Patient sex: F
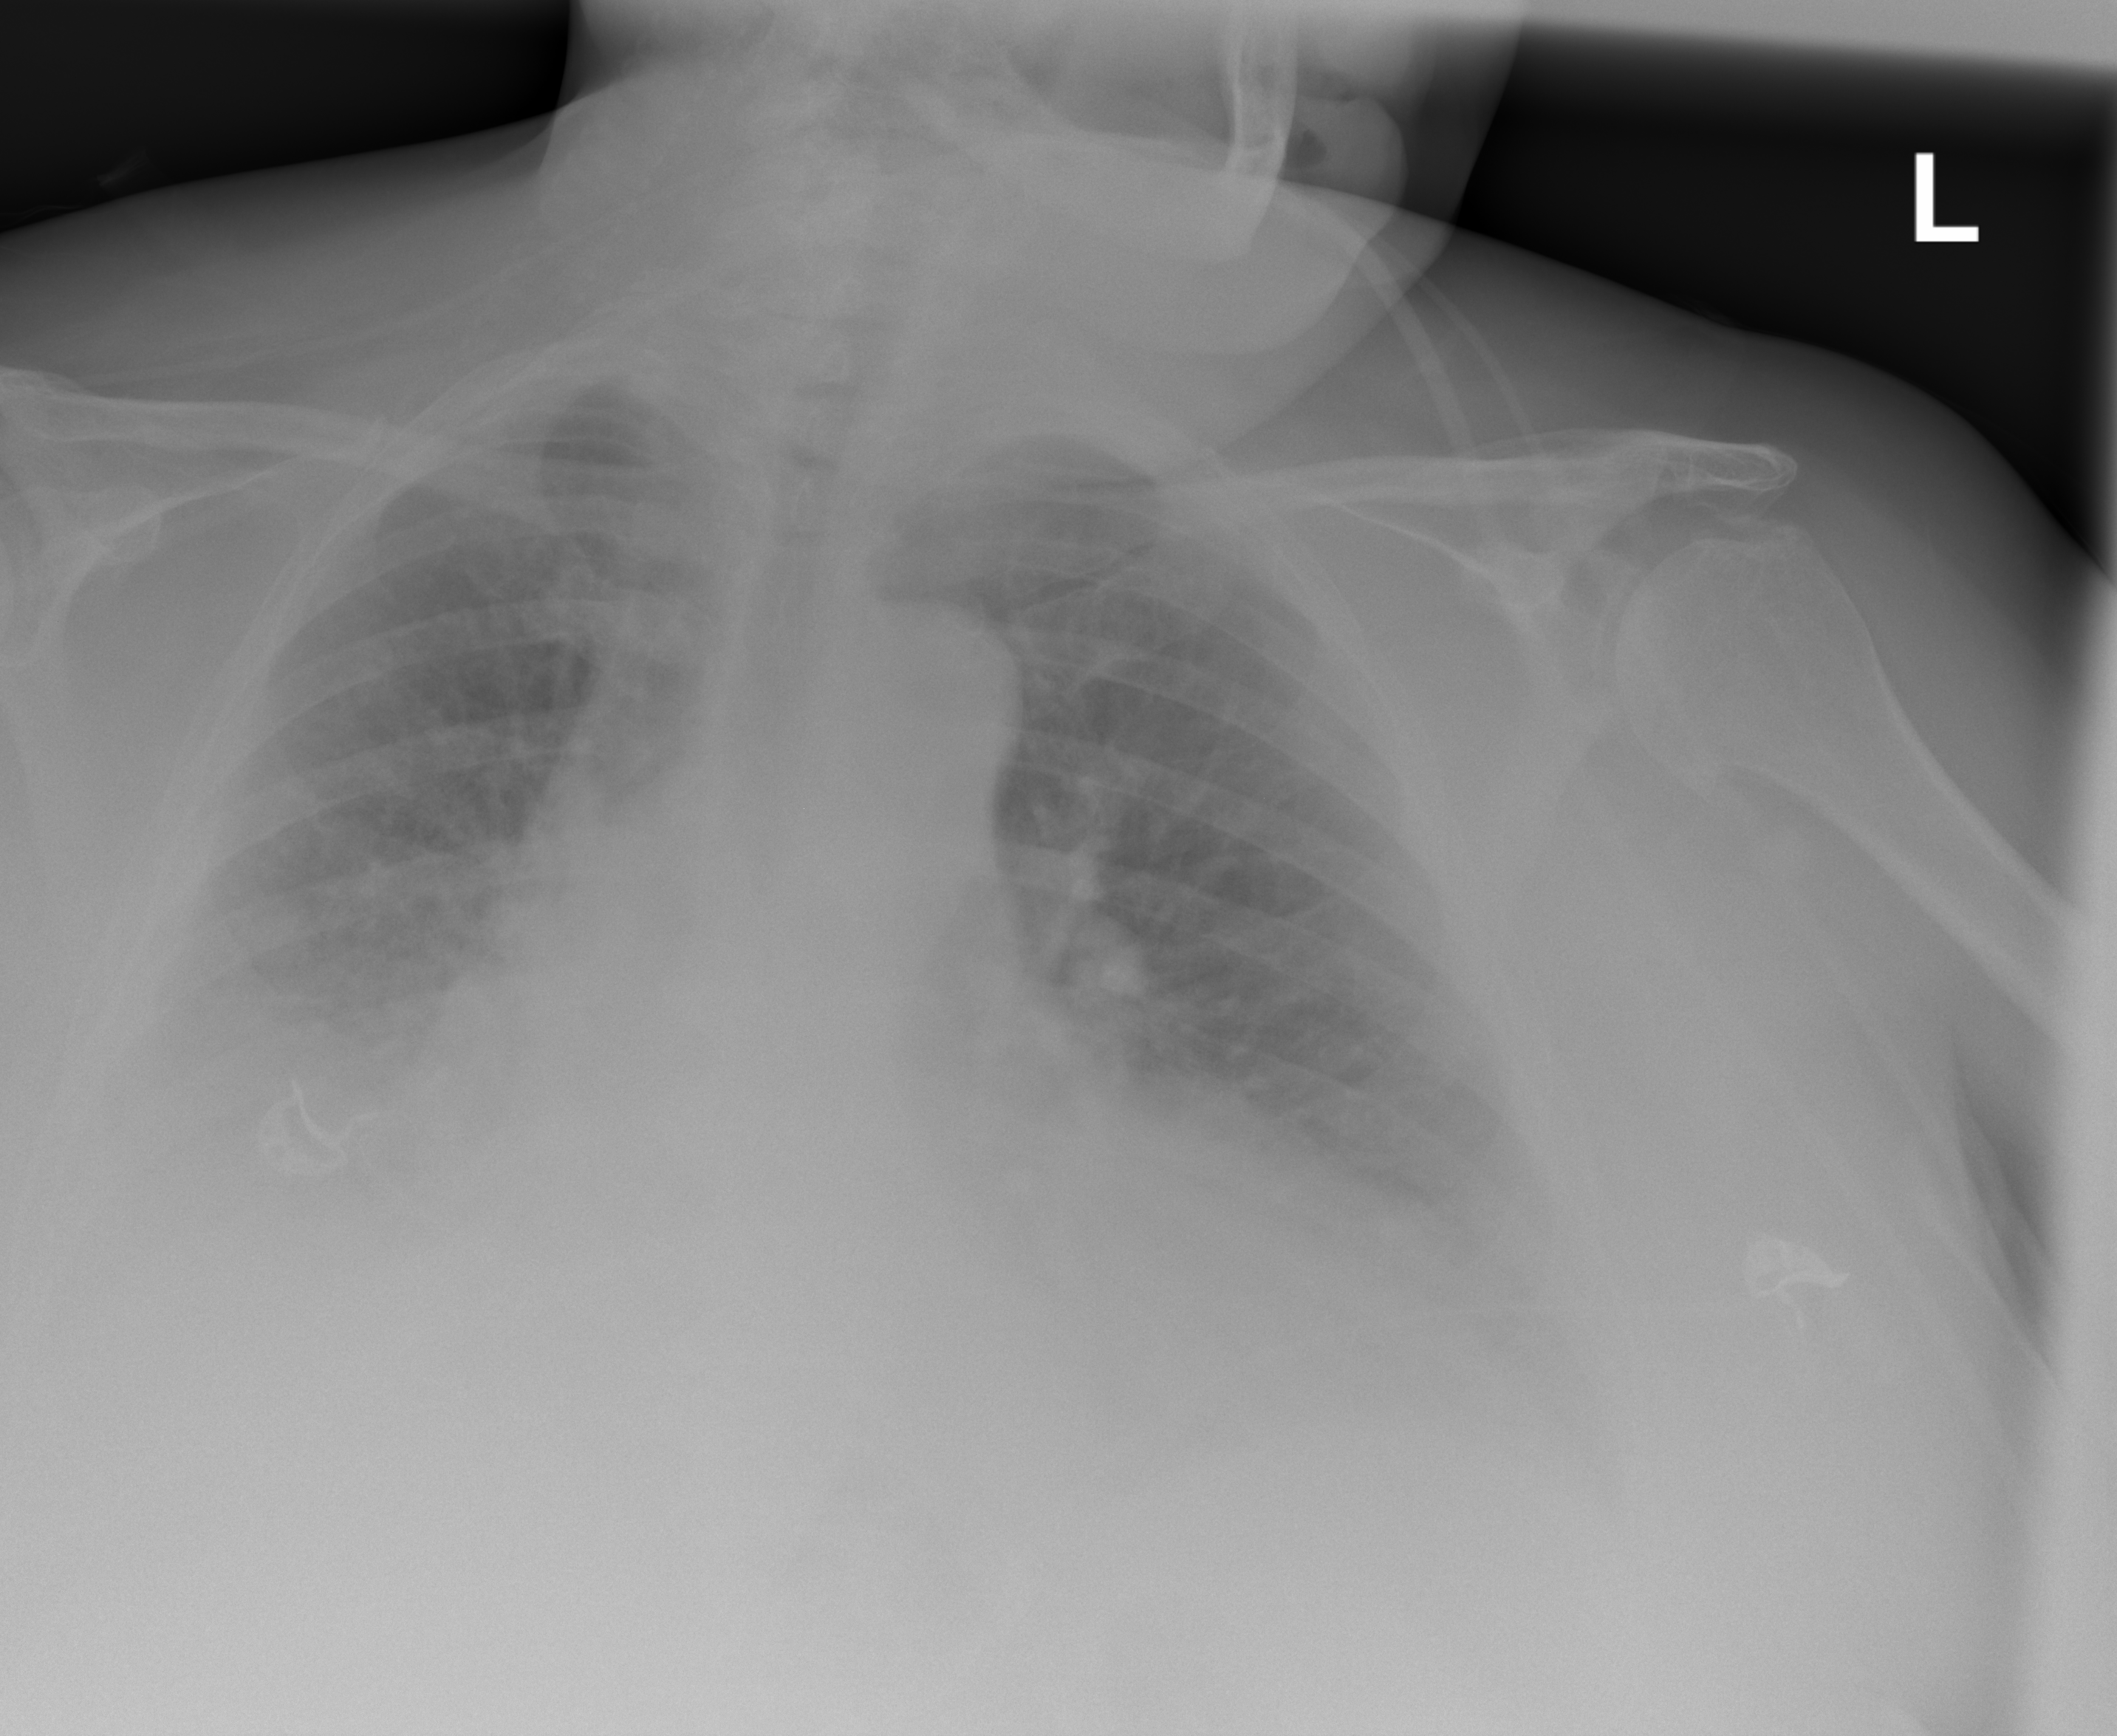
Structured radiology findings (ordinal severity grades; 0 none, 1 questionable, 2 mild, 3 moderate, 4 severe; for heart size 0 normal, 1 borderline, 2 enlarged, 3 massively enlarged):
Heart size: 2
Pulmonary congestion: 2
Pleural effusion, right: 2
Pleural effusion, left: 2
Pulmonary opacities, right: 3
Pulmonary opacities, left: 0
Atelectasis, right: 2
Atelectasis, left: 2